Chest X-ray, AP view. Patient: 52 years old, sex M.
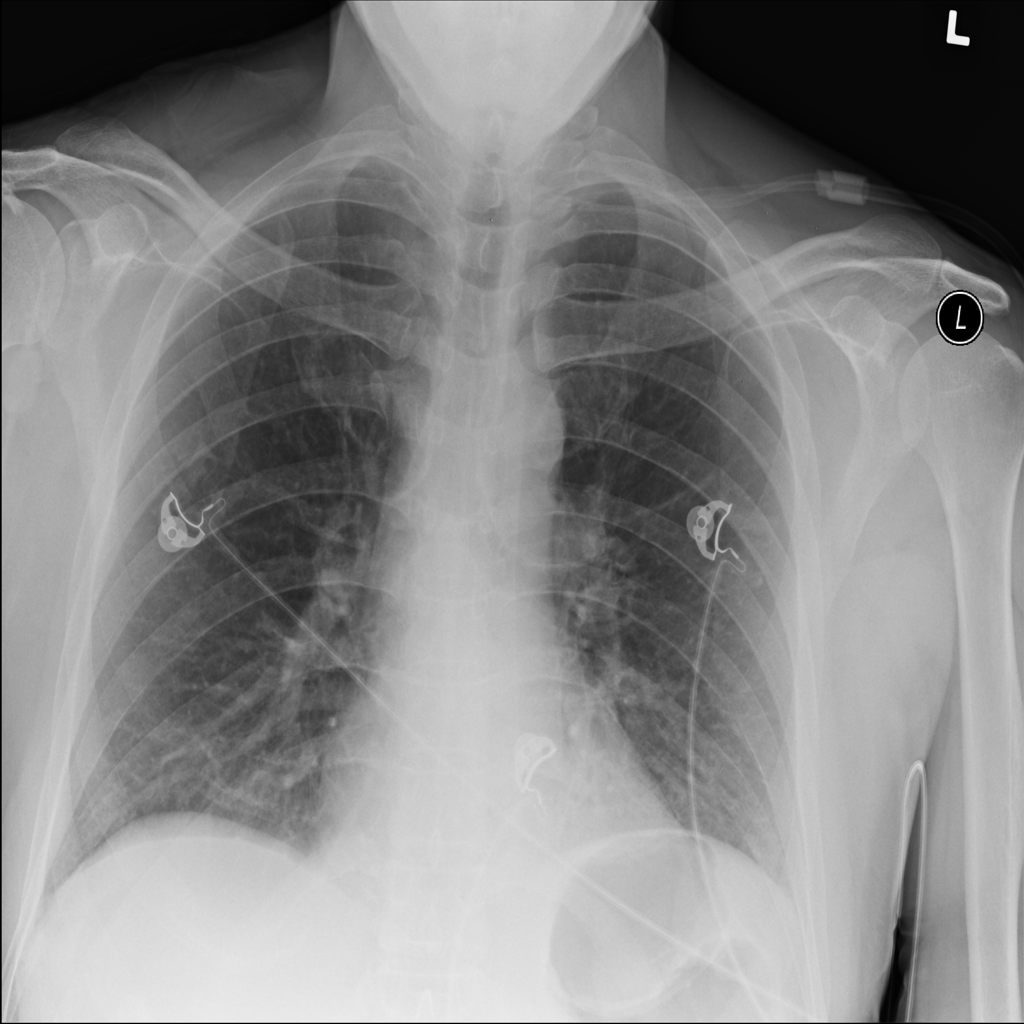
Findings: No Finding